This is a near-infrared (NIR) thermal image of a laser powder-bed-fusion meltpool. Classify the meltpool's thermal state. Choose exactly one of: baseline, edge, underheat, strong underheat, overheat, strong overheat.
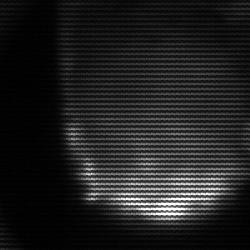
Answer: edge